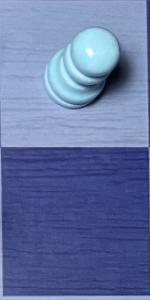
Label: Empty